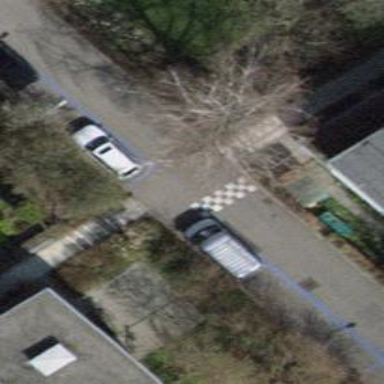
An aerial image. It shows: Asphalt surface with hump for traffic calming.